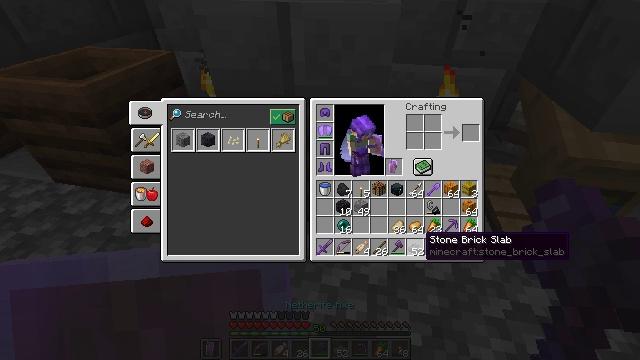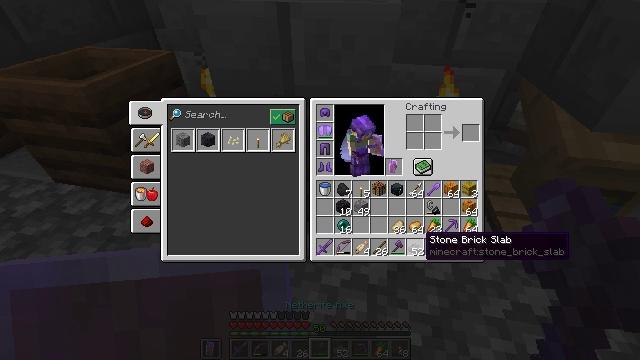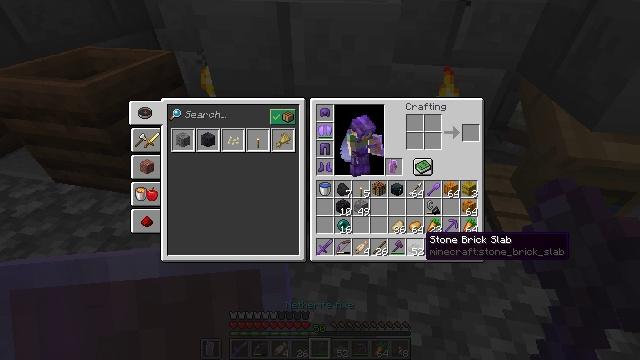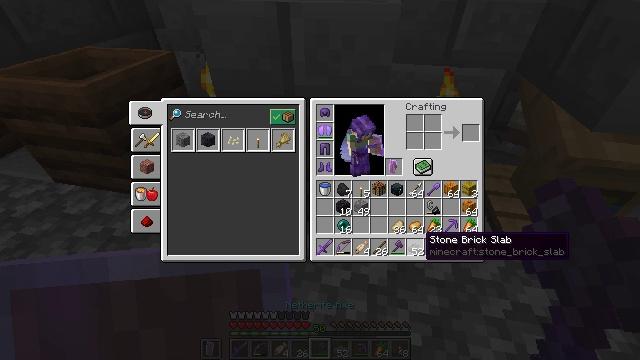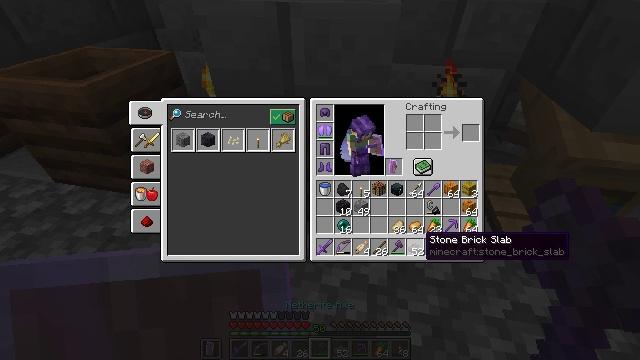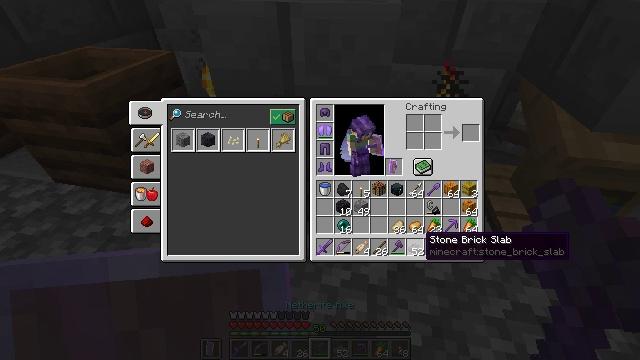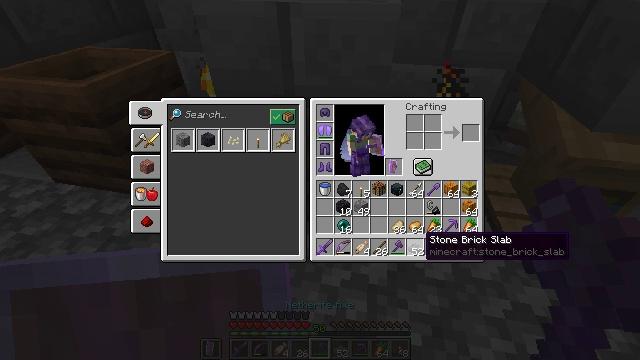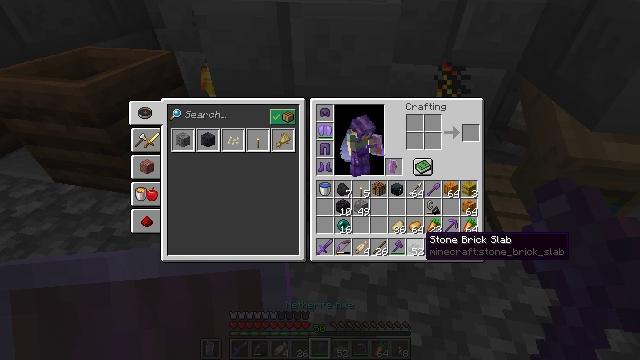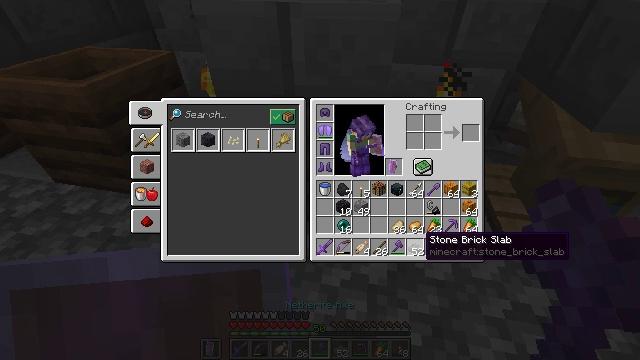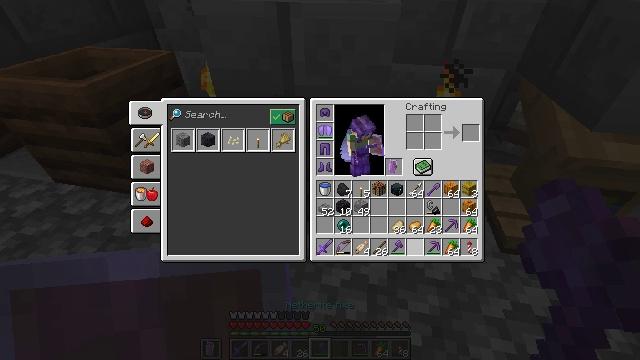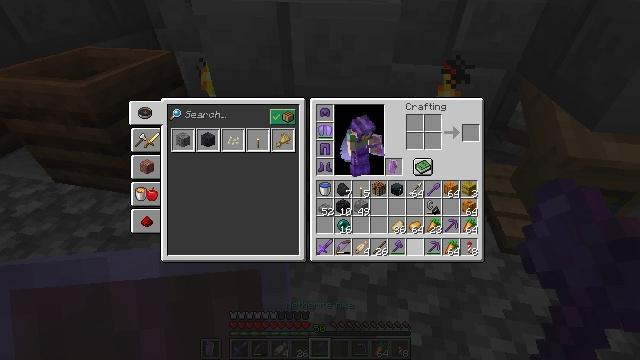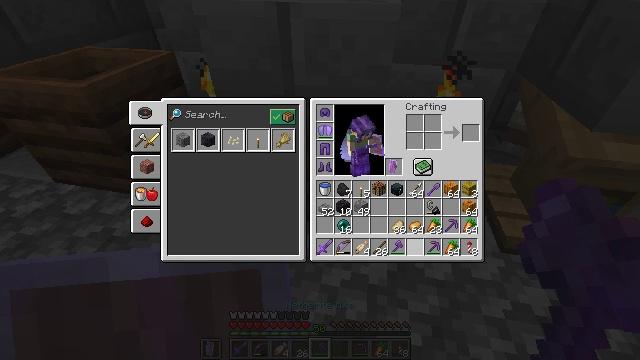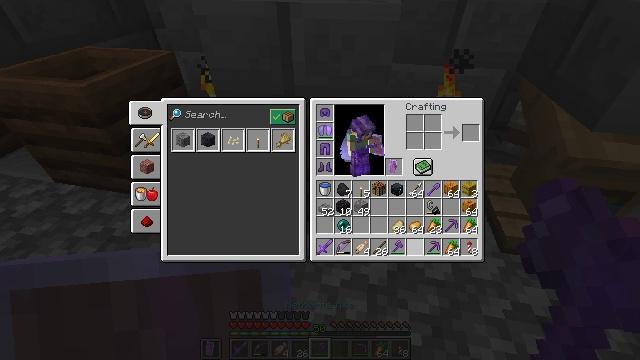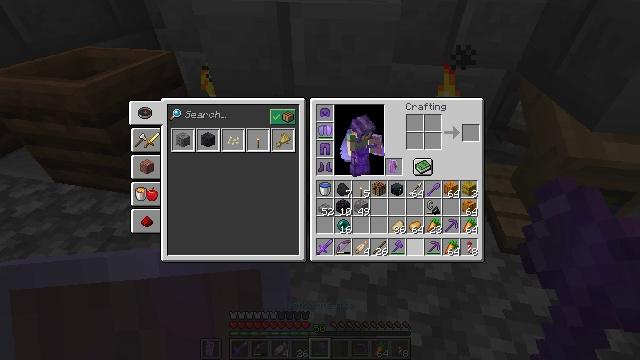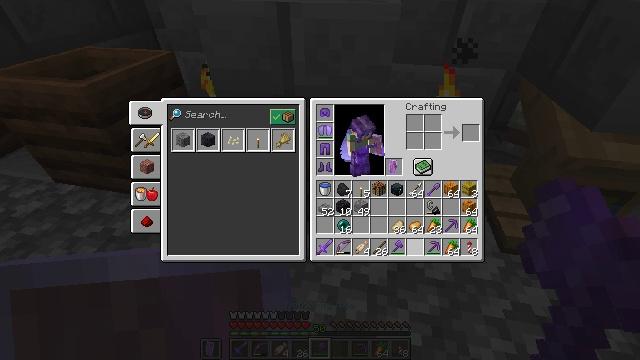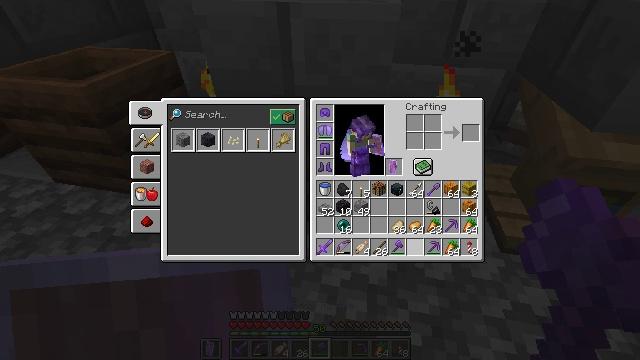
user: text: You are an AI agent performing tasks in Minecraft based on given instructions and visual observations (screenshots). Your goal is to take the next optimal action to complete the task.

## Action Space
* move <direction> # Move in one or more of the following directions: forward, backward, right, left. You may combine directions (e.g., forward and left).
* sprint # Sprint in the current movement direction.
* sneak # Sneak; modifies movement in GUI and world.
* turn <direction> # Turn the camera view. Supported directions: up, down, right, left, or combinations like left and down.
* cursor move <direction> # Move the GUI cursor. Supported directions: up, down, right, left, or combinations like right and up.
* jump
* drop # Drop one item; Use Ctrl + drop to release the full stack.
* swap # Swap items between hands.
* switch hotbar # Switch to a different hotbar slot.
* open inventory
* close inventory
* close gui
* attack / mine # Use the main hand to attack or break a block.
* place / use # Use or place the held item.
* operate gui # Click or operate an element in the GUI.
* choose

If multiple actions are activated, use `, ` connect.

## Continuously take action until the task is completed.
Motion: motion action
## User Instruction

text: Gather the composter from your farm.
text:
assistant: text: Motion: no_op
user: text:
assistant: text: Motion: no_op
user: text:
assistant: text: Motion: no_op
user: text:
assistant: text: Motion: no_op
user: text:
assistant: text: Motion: no_op
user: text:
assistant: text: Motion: no_op
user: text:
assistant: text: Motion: sneak
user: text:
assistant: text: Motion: sneak
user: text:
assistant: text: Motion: sneak, attack / mine
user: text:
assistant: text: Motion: sneak, attack / mine
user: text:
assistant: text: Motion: sneak, attack / mine
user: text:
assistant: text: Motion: sneak
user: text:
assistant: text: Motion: no_op
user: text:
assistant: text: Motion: no_op
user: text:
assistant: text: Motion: no_op
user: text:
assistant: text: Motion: no_op
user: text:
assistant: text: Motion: no_op
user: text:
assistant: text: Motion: no_op
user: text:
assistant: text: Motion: move forward
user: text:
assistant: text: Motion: move forward
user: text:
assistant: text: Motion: move forward
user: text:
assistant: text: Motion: move forward
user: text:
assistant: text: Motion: move forward
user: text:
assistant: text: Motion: move forward, turn down
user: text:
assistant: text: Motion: move forward, turn down
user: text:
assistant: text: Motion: turn down
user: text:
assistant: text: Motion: turn down
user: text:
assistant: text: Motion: turn down
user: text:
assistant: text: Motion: turn down
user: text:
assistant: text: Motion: no_op